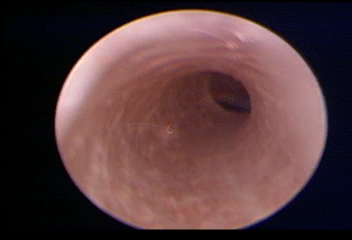
Modality: WLC
Class: Normal mucosa
Bladder cancer association: No